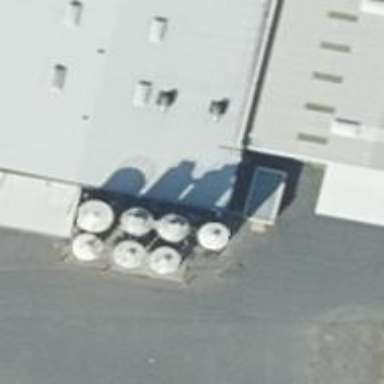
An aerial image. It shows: Storage tank that is man-made.